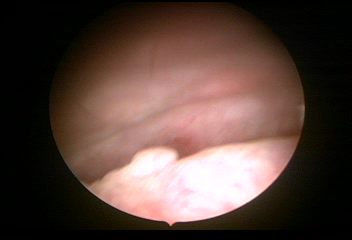
Modality: WLC
Class: Normal mucosa
Bladder cancer association: No